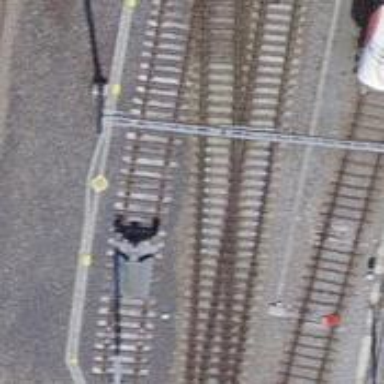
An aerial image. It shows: Single-track electrified railway siding with contact line for service.